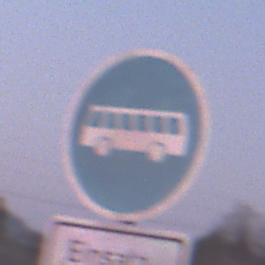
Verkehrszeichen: Busssonderstreifen
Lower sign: BesondereFahrzeugeUndTransportgueter3
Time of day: SunriseSunset
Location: Outdoor (Nature)
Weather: Clear
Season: NotSpecified
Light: Natural